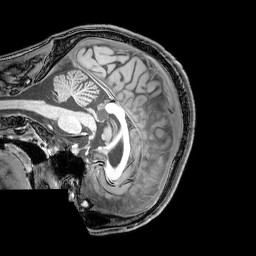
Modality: T1w
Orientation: sagittal
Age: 24
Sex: male
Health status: healthy
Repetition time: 0.081 s
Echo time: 0.037 s